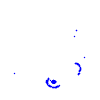
Particle: electron